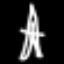
Label: The Eiffel Tower